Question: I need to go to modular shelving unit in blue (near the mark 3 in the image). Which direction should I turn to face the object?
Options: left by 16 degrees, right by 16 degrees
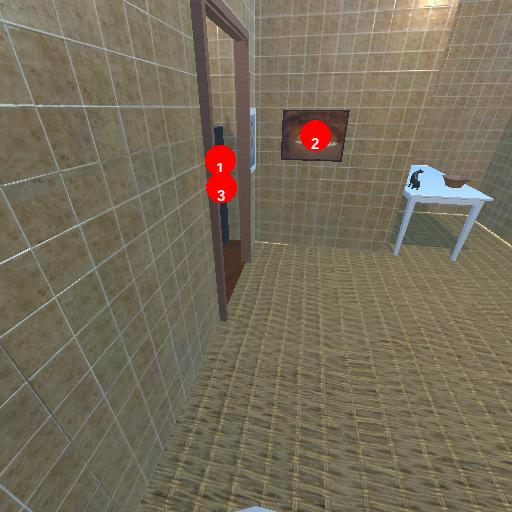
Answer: left by 16 degrees